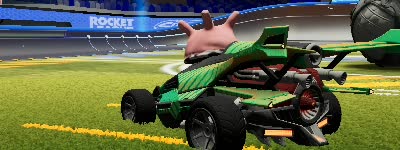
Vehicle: aftershock